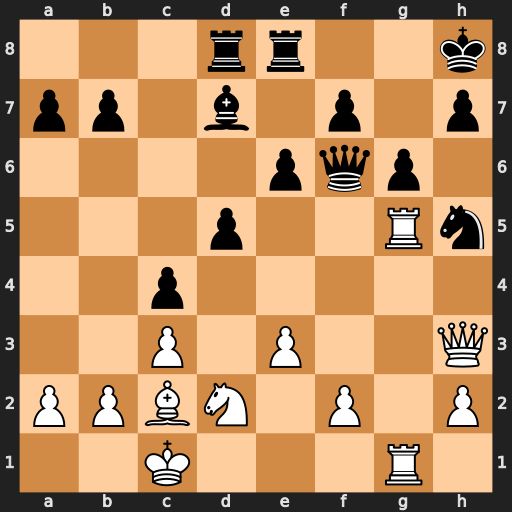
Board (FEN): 3rr2k/pp1b1p1p/4pqp1/3p2Rn/2p5/2P1P2Q/PPBN1P1P/2K3R1
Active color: w
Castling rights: -
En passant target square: -
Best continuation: Rxh5 gxh5 Qxh5 h6 Bg6